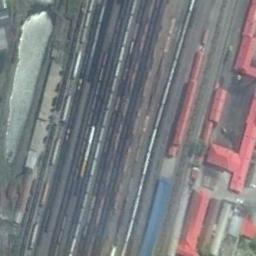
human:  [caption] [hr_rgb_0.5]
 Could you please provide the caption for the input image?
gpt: There are more than ten parallel railway lines in the picture .

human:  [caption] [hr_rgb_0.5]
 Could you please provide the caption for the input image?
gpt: The railway is next to some houses .

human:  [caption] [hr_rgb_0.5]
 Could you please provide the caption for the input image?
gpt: There are several buildings beside the railway .

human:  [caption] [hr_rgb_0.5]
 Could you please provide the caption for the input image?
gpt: These railways have lots of trains on the tracks and a industrial area is on one side of the railways .

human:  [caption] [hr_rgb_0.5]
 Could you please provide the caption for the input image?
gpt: There are some red buildings beside the railway .